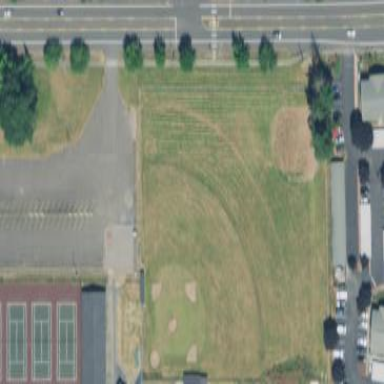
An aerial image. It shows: Baseball pitch for leisure and sports activities.